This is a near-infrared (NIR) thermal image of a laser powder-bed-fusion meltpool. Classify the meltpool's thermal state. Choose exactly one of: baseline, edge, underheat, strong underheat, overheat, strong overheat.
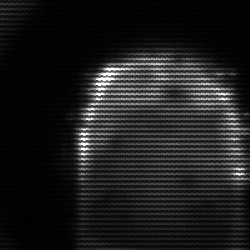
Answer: baseline